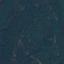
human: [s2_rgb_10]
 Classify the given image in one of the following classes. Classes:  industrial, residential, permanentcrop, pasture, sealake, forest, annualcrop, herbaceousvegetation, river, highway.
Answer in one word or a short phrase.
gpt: Forest